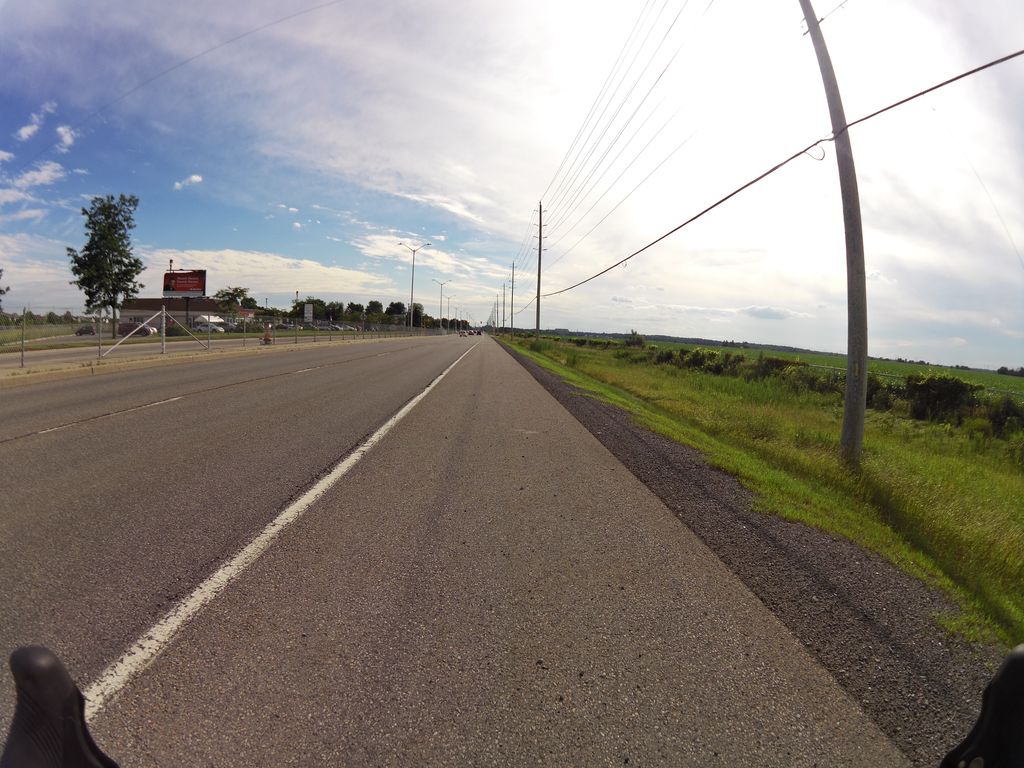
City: ottawa-gatineau